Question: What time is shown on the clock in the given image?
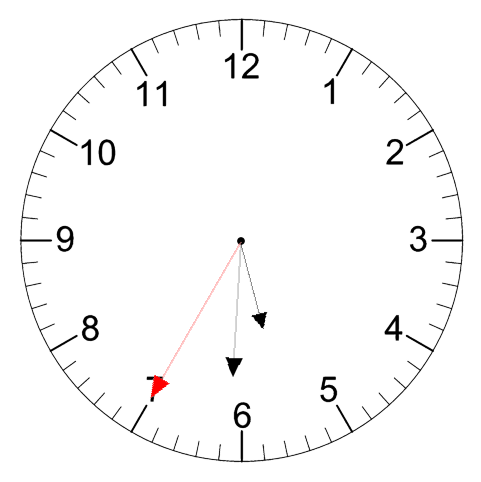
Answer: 05:30:35